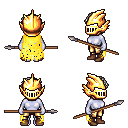
a pixel art fantasy rpg character, female body template, dark elf, purple skin, yellow tattered cape, gold greaves, white curly afro hairstyle, gold helm, brown shoes, spear, four views (front, back, left, right), 2x2 character sprite sheet, small pixel art, hard edges, no anti-aliasing